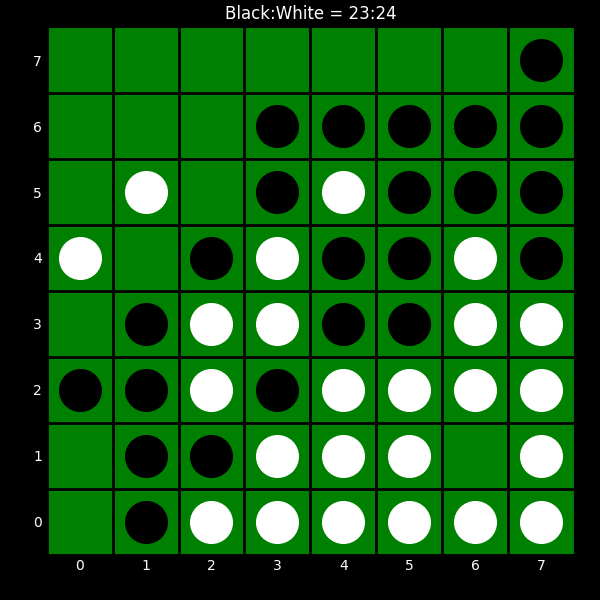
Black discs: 23
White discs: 24